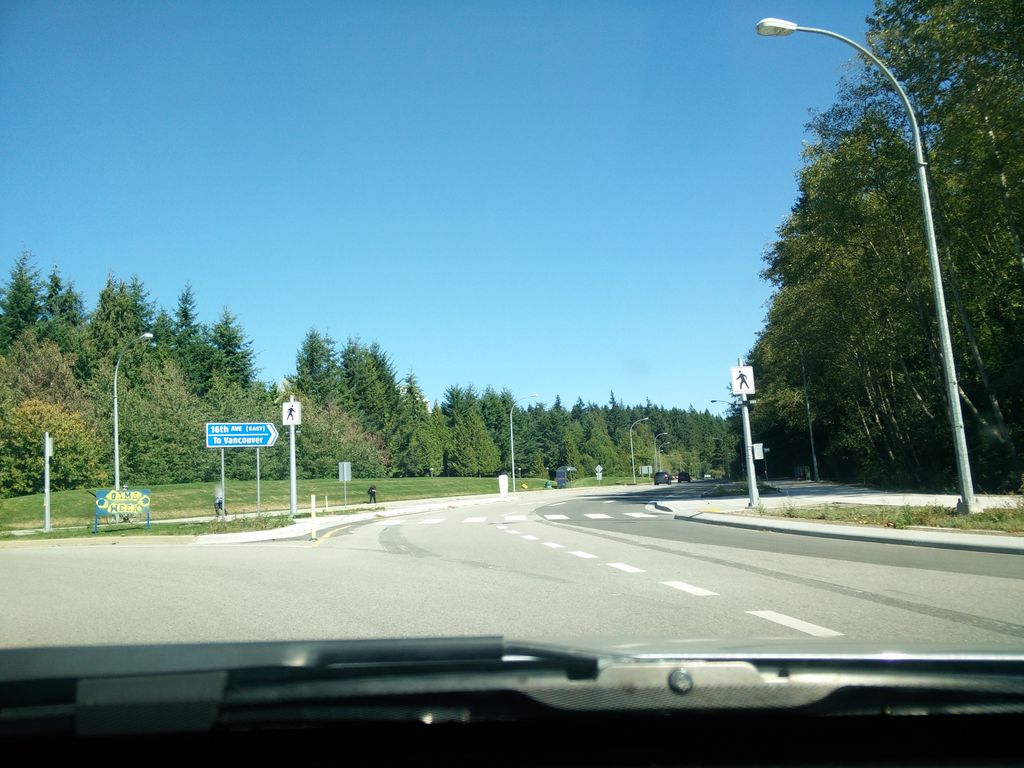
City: vancouver